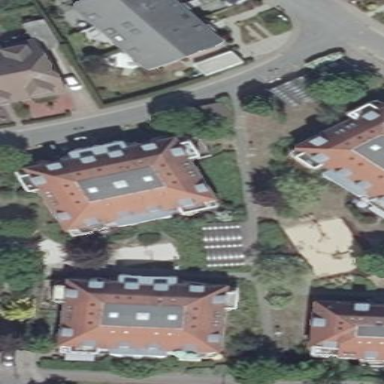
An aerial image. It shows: View of apartment building.